Question: I'm having a big trouble trying to parse these html contents with 'HtmlAgilityPack' library.
In this piece of code, I would like to retrieve only the url () that reffers to , but I can't determine whether the url reffers to it.
'''
<div class='downloads' id='download_block'>
<h5 style='text-align:center'>FREE DOWNLOAD LINKS</h5>
<h4>uploadable.ch</h4>
<ul class='parts'>
<li>
<a href="http://url/..." target="_blank"> text here</a>
</li>
</ul>
<h4>uploaded.net</h4>
<ul class='parts'>
<li>
<a href="http://url/..." target="_blank"> text here</a>
</li>
</ul>
<h4>novafile.com</h4>
<ul class='parts'>
<li>
<a href="http://url/..." target="_blank"> text here</a>
</li>
</ul>
</div>
'''
This is how it looks on the webpage

And this is what I have:
'''
nodes = myHrmlDoc.DocumentNode.SelectNodes(".//div[@class='downloads']/ul[@class='parts']")
'''
I can't just use an array-index to determine the position like:
'''
nodes(0) = uploadable.ch node
nodes(1) = uploaded.net node
nodes(2) = novafile.com node
'''
...because they could change the amount of nodes and its hosting positions.
Note that also the urls will not contains the hosting names, are redirections like:
'http://xxxxxx/r/YEHUgL44xONfQAnCNUVw_aYfY5JYAy0DT-i--'
What could I do, in C# or else VB.Net?.
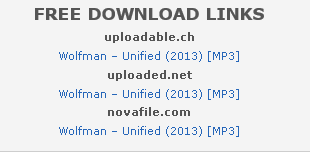
Answer: this should do, untested though:
'''
doc.DocumentNode.SelectSingleNode("//h4[contains(text(),'uploaded.net')]/following-sibling::ul//a").Attributes["href"].Value
'''
also use contains because you never know if the text contains spaces.